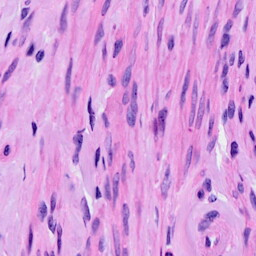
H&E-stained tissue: Ovarian